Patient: sex M, age 73
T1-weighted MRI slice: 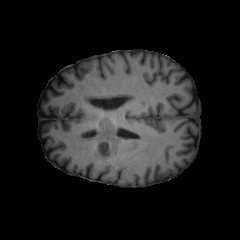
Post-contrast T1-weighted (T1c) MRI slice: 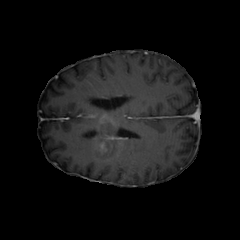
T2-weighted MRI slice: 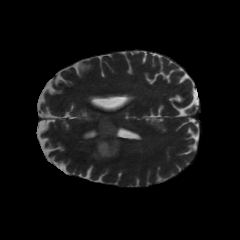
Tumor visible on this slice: yes
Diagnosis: Glioblastoma, IDH-wildtype
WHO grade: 4